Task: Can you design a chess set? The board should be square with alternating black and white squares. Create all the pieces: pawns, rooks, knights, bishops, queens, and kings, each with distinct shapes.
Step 2691:
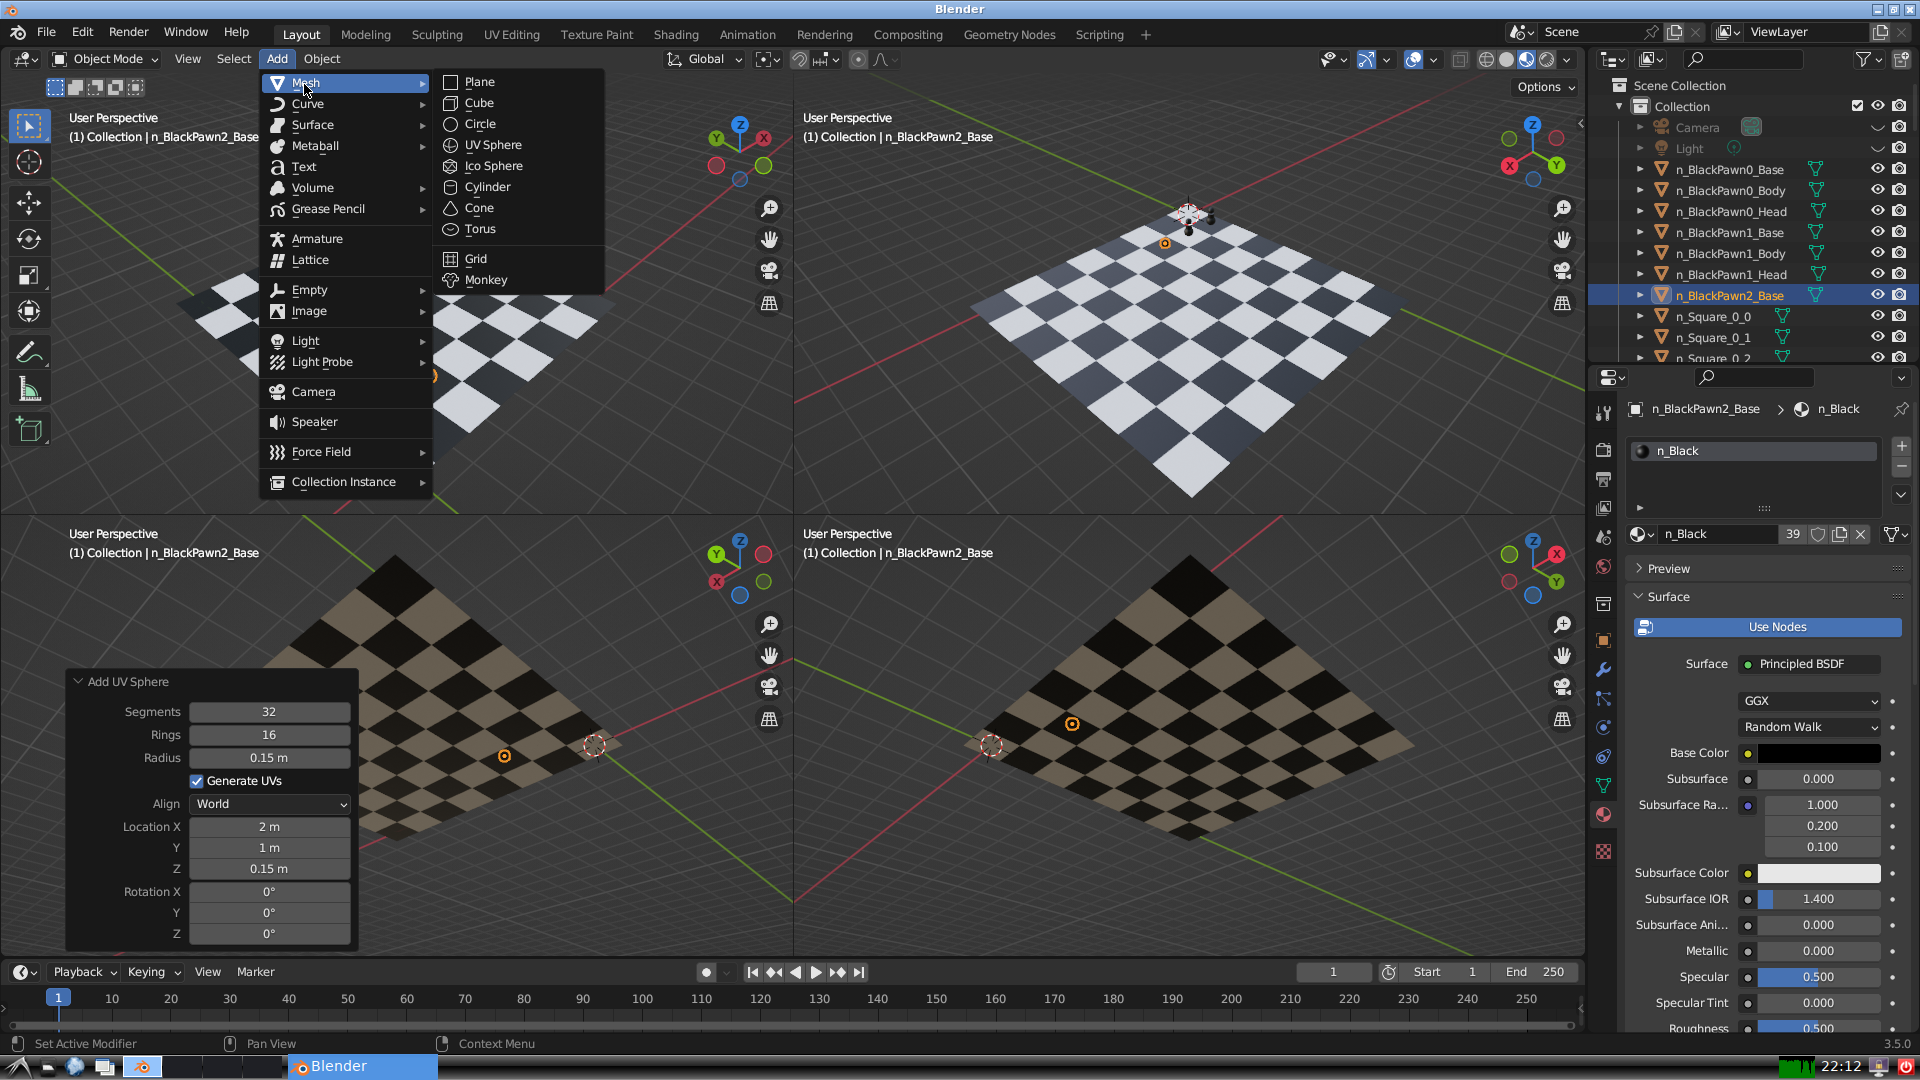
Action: {"mouse_move": [499, 187]}